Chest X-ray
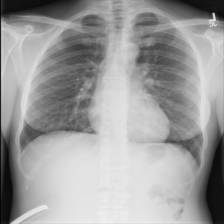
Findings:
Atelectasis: negative
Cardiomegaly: negative
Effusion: negative
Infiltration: positive
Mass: negative
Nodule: positive
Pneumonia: negative
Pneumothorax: negative
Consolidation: negative
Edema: negative
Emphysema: negative
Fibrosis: negative
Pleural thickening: negative
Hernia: negative